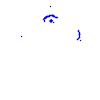
Particle: proton